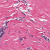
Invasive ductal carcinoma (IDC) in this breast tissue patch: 0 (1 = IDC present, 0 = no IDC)